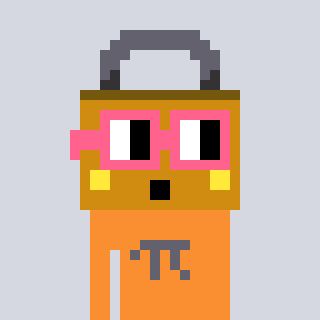
a pixel art character with square pink glasses, a lock-shaped head and a orange-colored body on a cool background